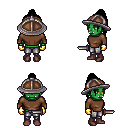
a pixel art fantasy rpg character, female body template, orc, green skin, brown long-sleeve shirt, metal pants, black long topknot hairstyle, chain helm, gold gloves, maroon shoes, dagger, four views (front, back, left, right), 2x2 character sprite sheet, small pixel art, hard edges, no anti-aliasing